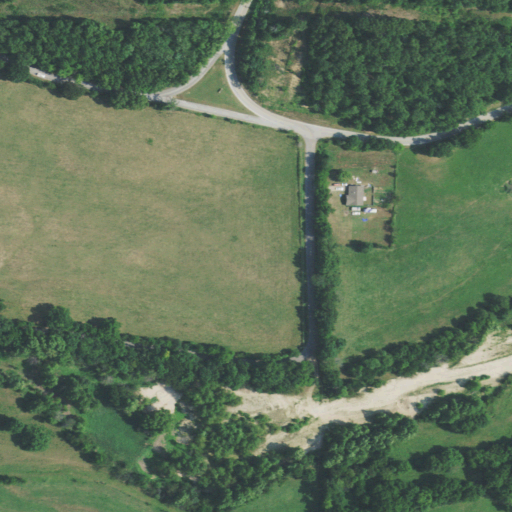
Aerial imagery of valley in Oklahoma named Muskrat Hollow containing pasture, open development, deciduous forest, low intensity development, and medium intensity development